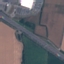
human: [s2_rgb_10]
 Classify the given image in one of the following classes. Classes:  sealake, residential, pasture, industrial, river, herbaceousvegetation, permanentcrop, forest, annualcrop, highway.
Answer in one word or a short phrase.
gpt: Highway